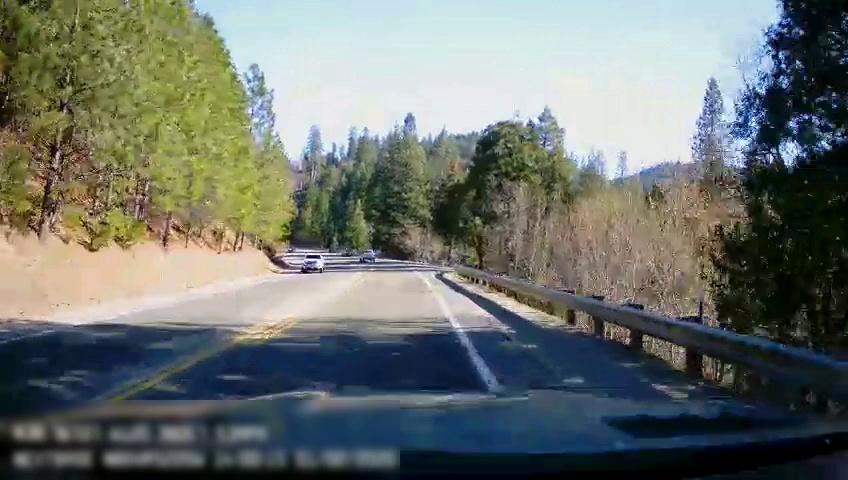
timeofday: Day
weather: Sunny
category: Drivable Space
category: Drivable Space
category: Vehicles | Truck
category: Vehicles | SUV
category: Lanes | Opposite Lane
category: Lanes | Current Lane
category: Lanes | Opposite Lane
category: Lanes | Current Lane